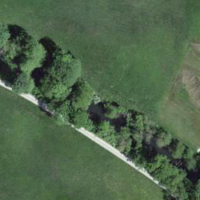
EUNIS habitat code: 23
Species observed at this site:
Certhia brachydactyla
Pholidoptera griseoaptera
Tettigonia viridissima
Populus nigra
Phalacrocorax carbo
Juglans regia
Stachys palustris
Alnus glutinosa
Lathyrus pratensis